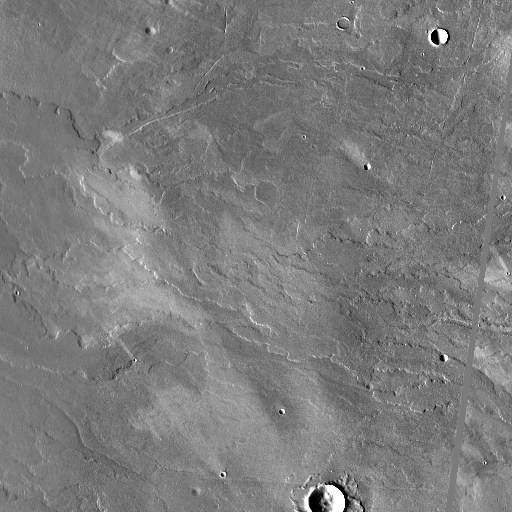
Crater classes present: Background, Other, Layered, Buried